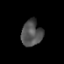
Tissue: prostate
Cell type: T cells
Senescence score: 0.2206
Nuclear area (px): 528
Mean DAPI intensity: 80.782